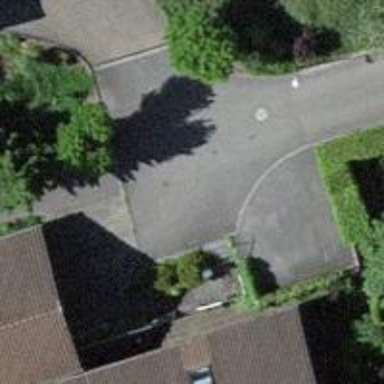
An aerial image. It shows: Turning circle on the road.